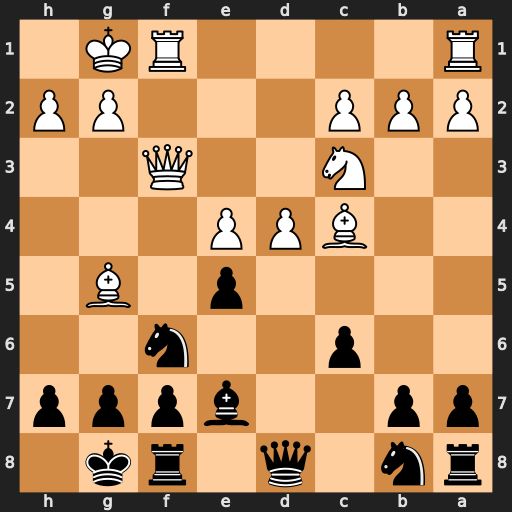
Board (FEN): rn1q1rk1/pp2bppp/2p2n2/4p1B1/2BPP3/2N2Q2/PPP3PP/R4RK1
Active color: b
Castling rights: -
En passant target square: -
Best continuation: Qxd4+ Kh1 Qxc4